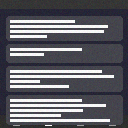
Screen state: on